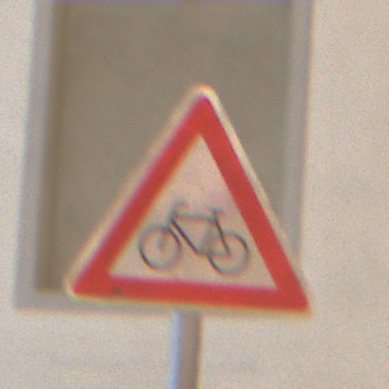
Verkehrszeichen: RadverkehrRechts
Umgebung: Outdoor, Urban
Tageszeit: Night
Wetter: Overcast
Licht: Artificial
Jahreszeit: Winter
Kontrast: MediumContrast